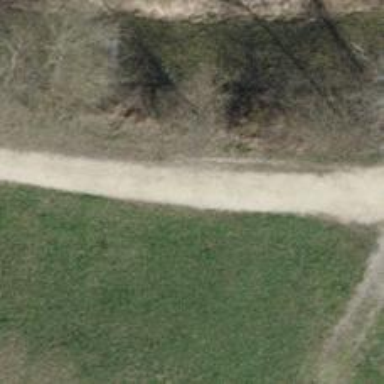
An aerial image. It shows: Unpaved path.